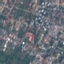
Land use / land cover: Residential